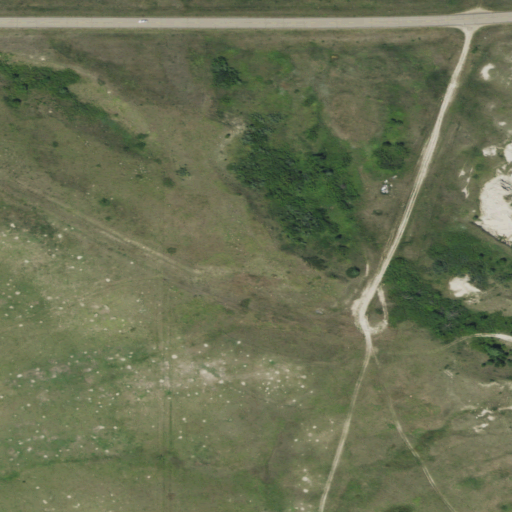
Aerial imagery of mountain in South Dakota named Cemetery Hill containing grassland, low intensity development, open development, and medium intensity development